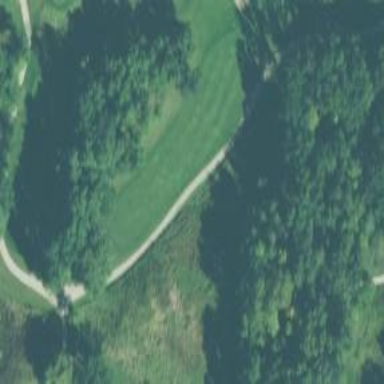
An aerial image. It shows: Rough grassy area used for golf.